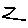
Label: zigzag